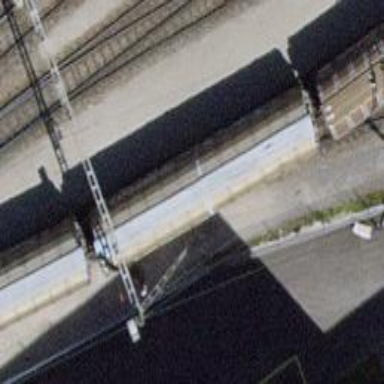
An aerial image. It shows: Single railway spur track.